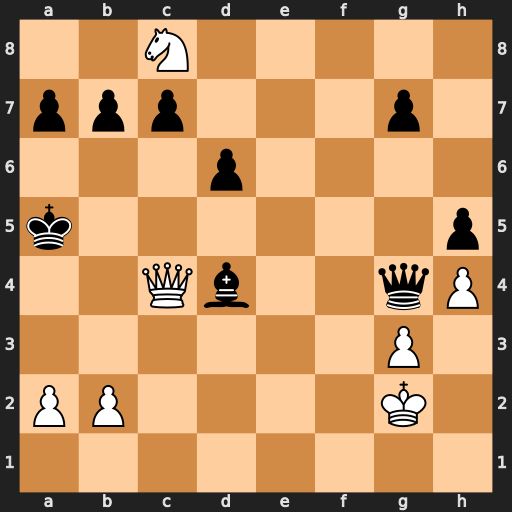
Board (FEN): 2N5/ppp3p1/3p4/k6p/2Qb2qP/6P1/PP4K1/8
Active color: w
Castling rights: -
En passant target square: -
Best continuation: b4+ Ka4 Qb3+ Kb5 a4+ Kc6 Qc4+ Kd7 Qf7+